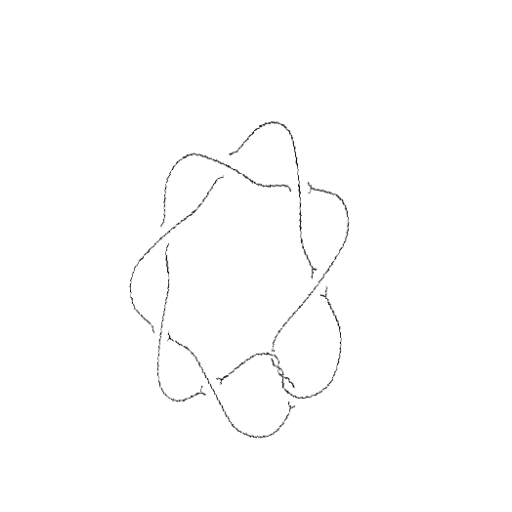
Crossing number: 10